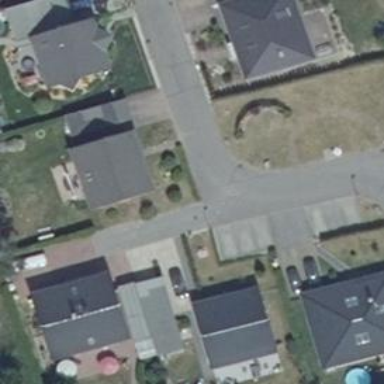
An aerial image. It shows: Asphalt road designated as living street.